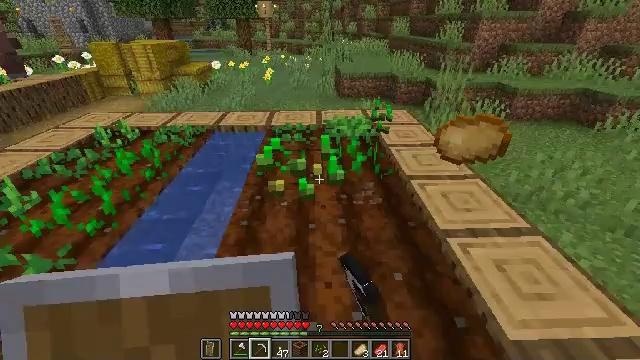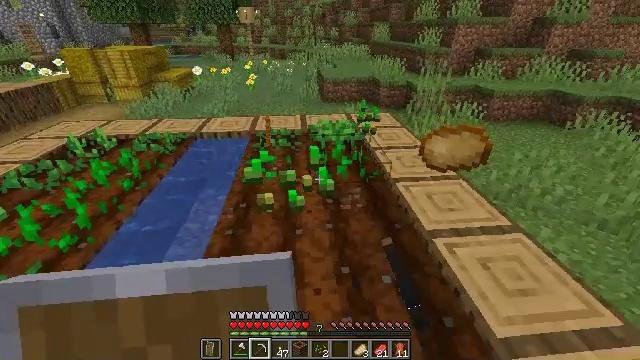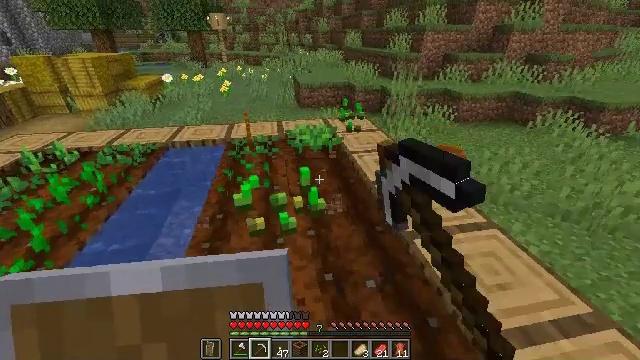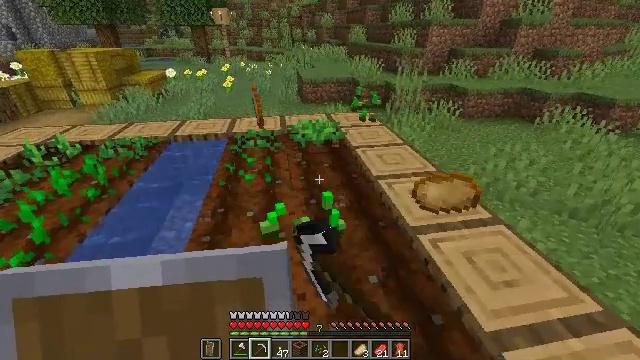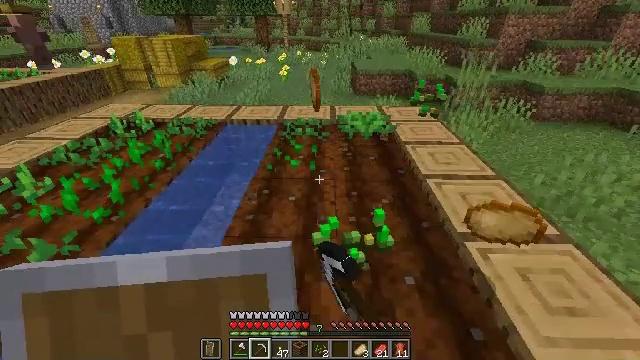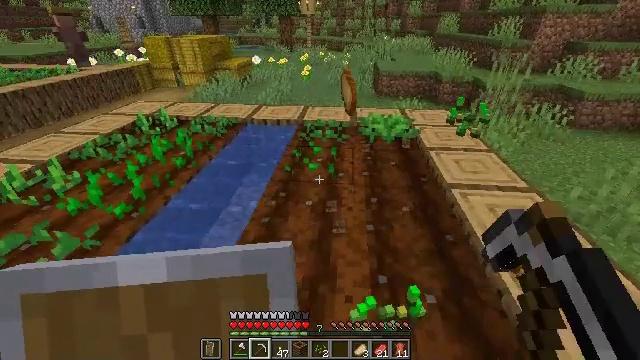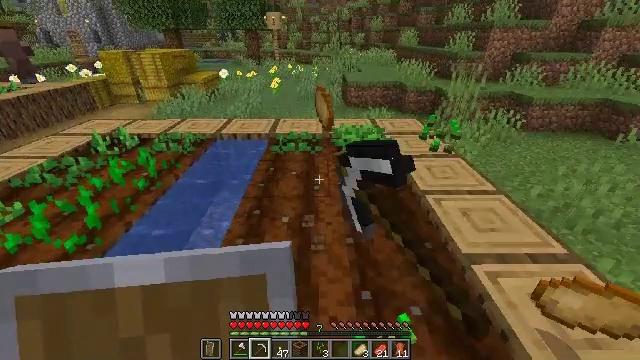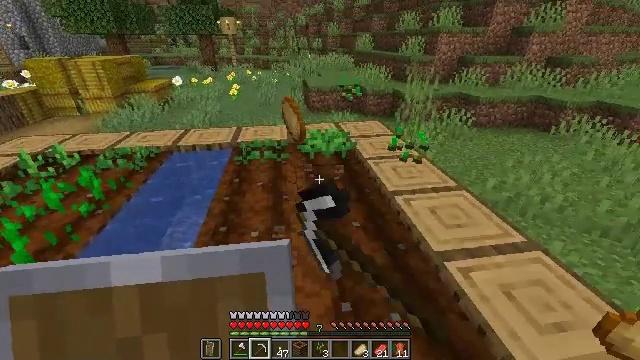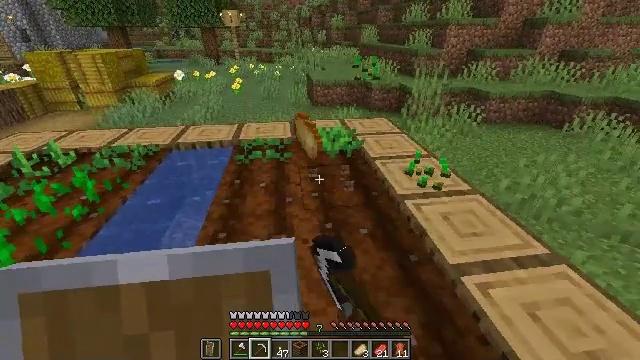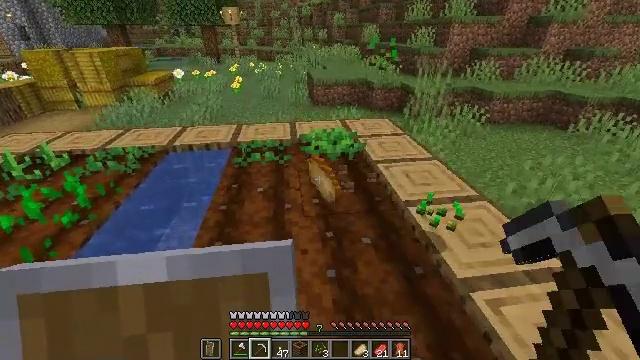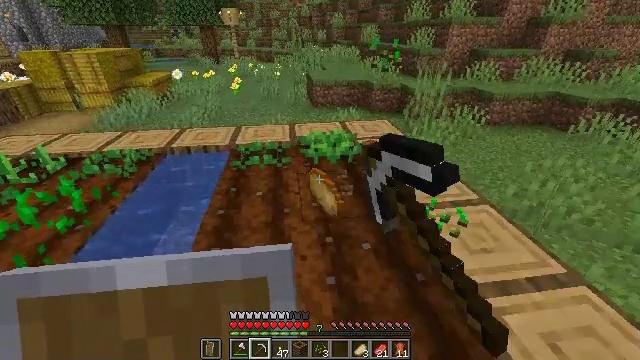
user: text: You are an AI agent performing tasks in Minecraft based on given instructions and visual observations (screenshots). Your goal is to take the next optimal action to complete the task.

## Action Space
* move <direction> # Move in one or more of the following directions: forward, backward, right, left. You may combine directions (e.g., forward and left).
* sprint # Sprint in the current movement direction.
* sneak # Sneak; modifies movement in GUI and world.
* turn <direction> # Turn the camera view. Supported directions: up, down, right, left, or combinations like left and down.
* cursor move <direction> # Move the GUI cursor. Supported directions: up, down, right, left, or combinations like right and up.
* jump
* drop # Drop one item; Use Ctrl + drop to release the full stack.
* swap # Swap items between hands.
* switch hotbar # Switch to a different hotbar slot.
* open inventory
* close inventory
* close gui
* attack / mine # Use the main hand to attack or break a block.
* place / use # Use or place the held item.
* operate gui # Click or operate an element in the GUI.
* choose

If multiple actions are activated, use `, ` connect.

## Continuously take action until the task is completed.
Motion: motion action
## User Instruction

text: Harvest wheat from the field.
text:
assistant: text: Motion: turn right, attack / mine
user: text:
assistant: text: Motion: turn right and up, attack / mine
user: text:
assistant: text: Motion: attack / mine
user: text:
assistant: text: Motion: turn left and down, attack / mine
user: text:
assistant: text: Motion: move forward, turn left, attack / mine
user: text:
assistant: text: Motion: move forward, turn right and up, attack / mine
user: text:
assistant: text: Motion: move forward, turn right, attack / mine
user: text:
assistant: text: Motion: turn down, attack / mine
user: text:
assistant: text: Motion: attack / mine
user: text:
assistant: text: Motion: move forward, attack / mine
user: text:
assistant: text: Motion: attack / mine